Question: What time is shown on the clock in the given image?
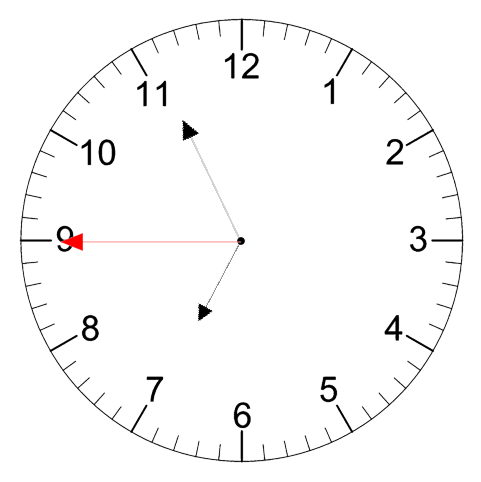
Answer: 06:55:45